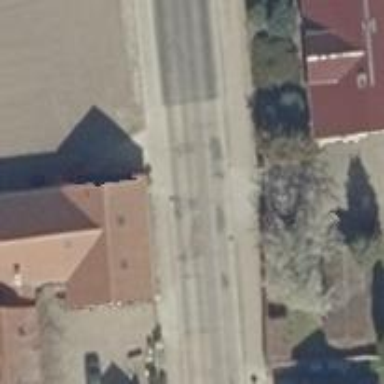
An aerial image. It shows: Secondary road with asphalt surface. It has separate sidewalks on both sides.